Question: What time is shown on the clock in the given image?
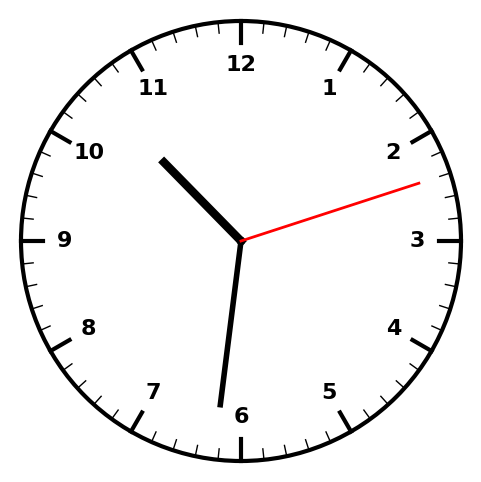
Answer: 10:31:12